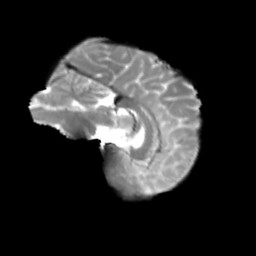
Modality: T2w
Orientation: sagittal
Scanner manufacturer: siemens
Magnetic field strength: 3 T
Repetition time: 4 s
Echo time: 0.0594 s